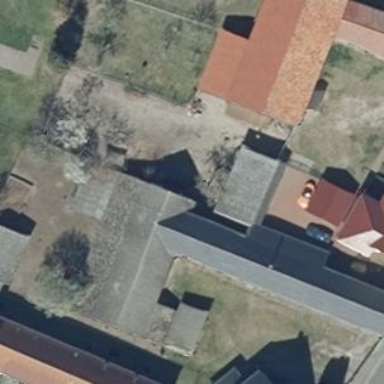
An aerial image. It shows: Building with gabled roof oriented along and colored grey.